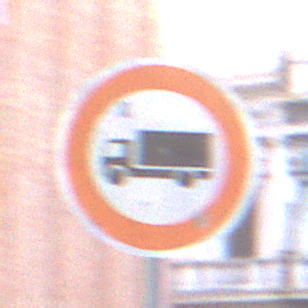
Verkehrszeichen: VerbotFuerKraftfahrzeugeUeberDreiKommaFuenfTonnen
Umgebung: Outdoor, Urban
Tageszeit: SunriseSunset
Wetter: PartlyCloudy
Licht: Natural
Jahreszeit: NotSpecified
Kontrast: LowContrast